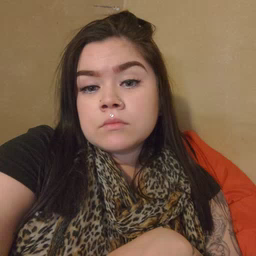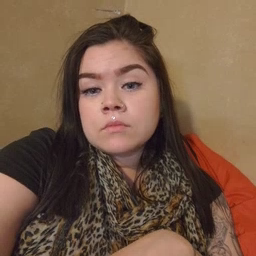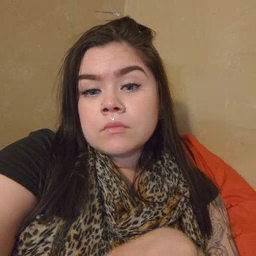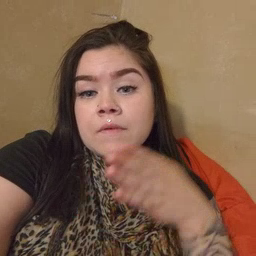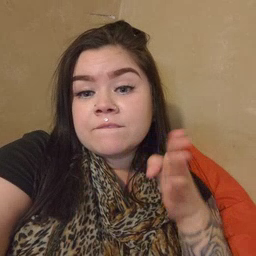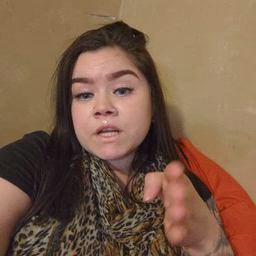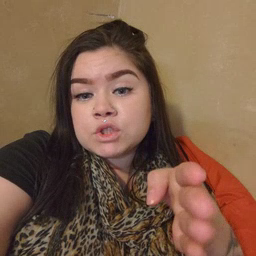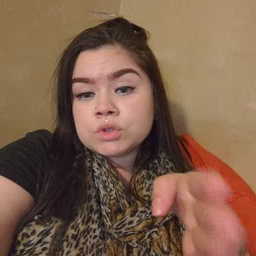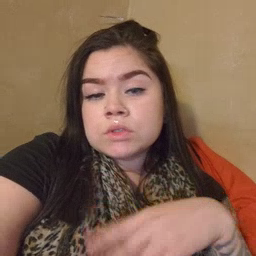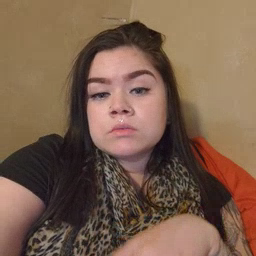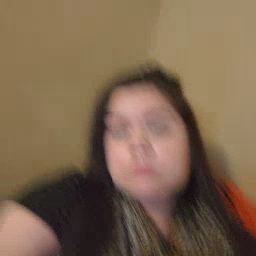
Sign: fish